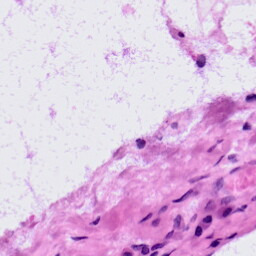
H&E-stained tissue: LymphNode